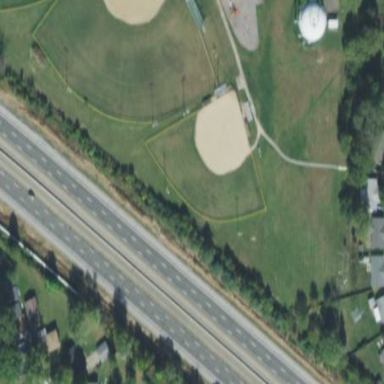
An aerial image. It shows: Baseball pitch for leisure land.